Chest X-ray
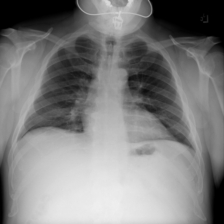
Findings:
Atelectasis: negative
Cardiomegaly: negative
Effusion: negative
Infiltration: negative
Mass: negative
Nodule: negative
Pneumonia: negative
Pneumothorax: negative
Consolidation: negative
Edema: negative
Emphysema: negative
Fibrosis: negative
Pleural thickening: negative
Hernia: negative